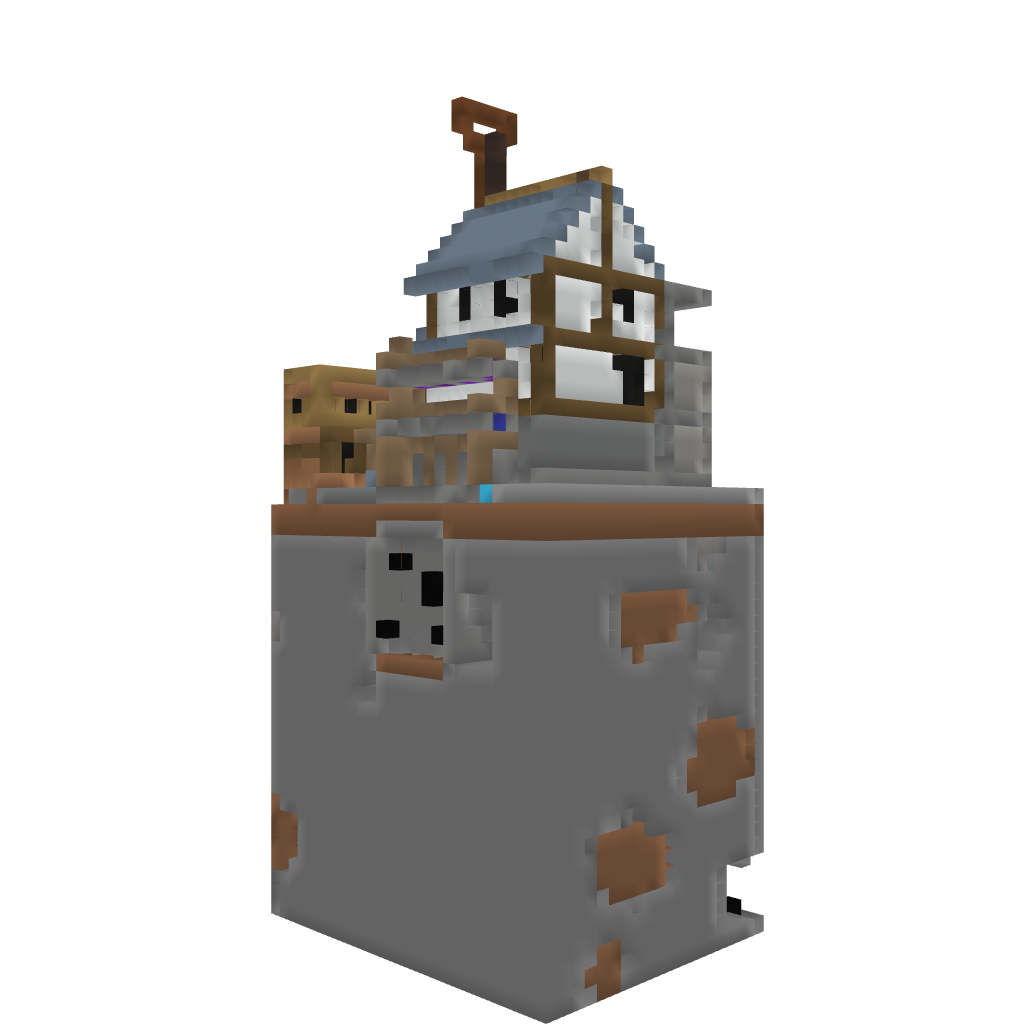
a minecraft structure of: Spade Shop